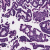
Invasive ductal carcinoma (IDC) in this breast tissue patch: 1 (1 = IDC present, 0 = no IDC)